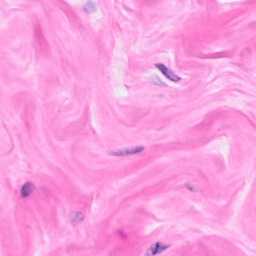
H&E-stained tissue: Breast